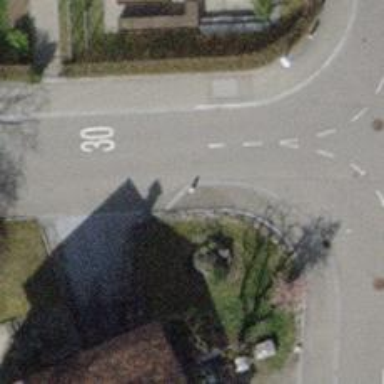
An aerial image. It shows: Bollard made of concrete.